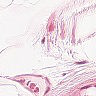
Metastatic tissue present: no